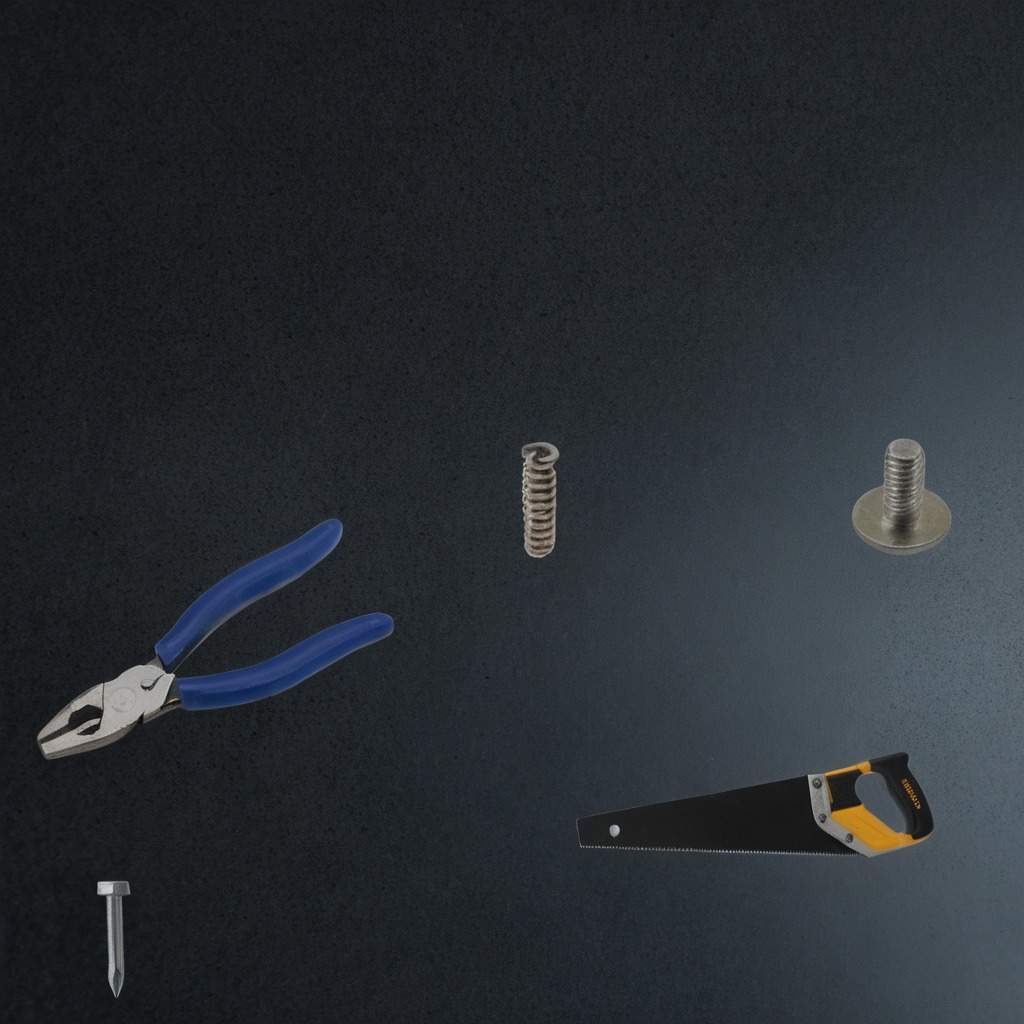
A metal machine screw, an iron nail, pliers, a coiled metal spring, and a handheld metal saw are lying on a clean granite table inside a workshop at night.